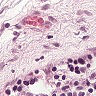
Metastatic tissue present: no